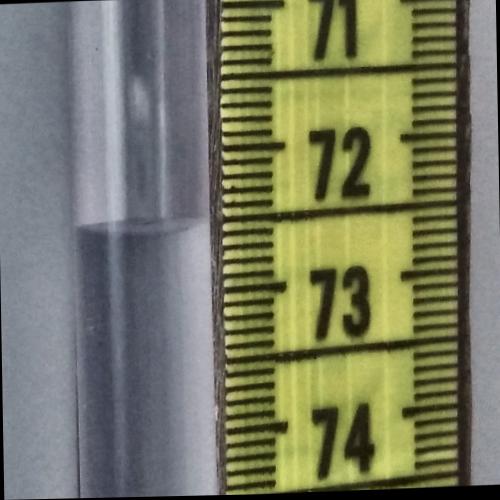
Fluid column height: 72.5 cm